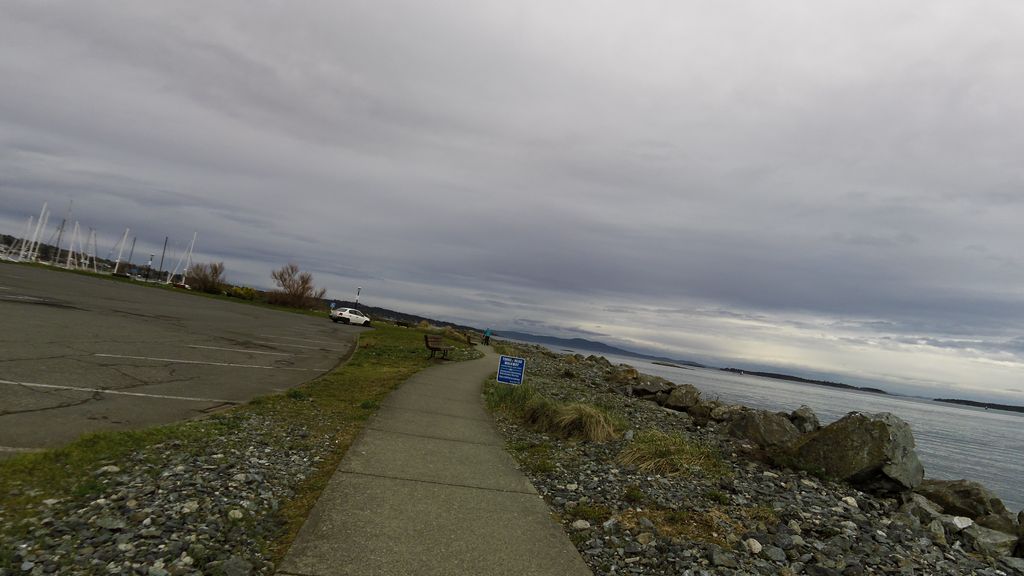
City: victoria